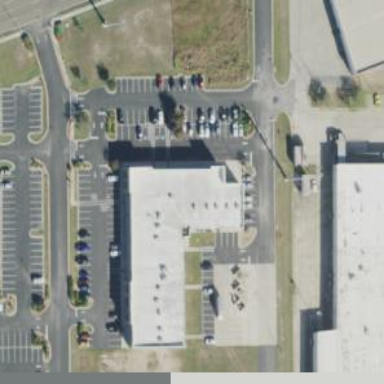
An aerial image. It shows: Retail building.